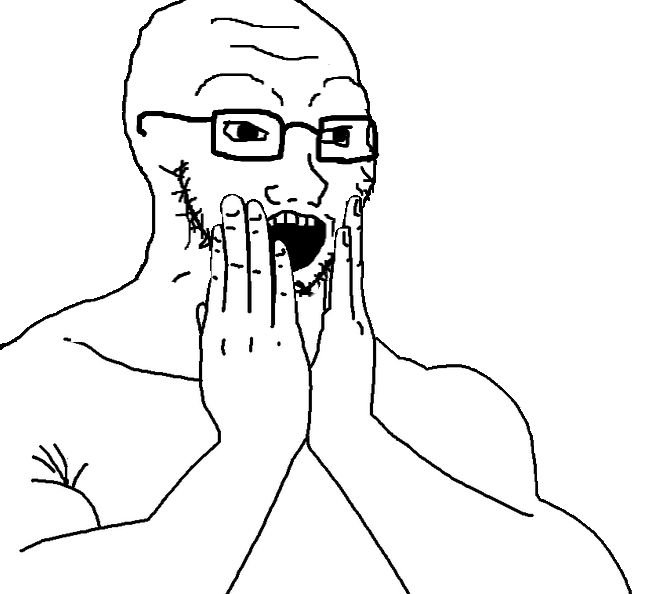
Label: 5_Feels_Good